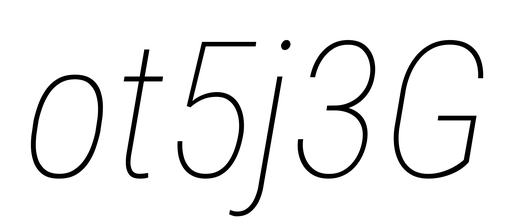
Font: Roboto-Italic_Condensed_Thin_Italic